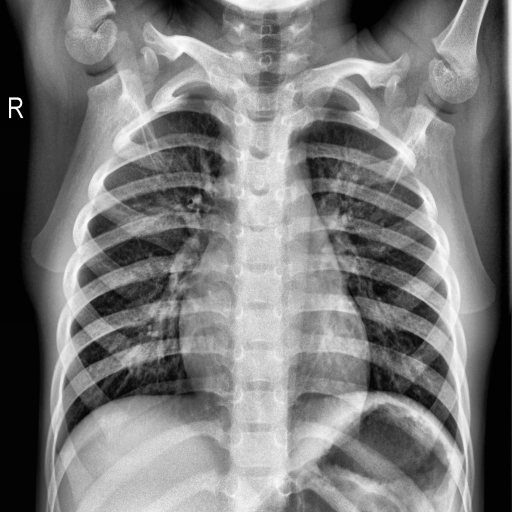
Finding: NORMAL